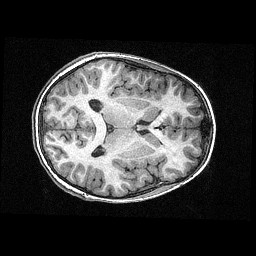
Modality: T1w
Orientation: axial
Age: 8
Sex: female
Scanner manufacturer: siemens
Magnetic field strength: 3 T
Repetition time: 2.3 s
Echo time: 0.00336 s